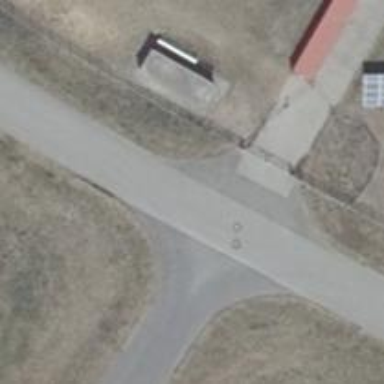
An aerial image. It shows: Driveway that serves as road with no sidewalks.